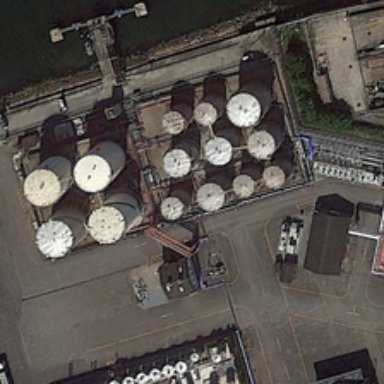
Some storage tanks in a factory are near a river .